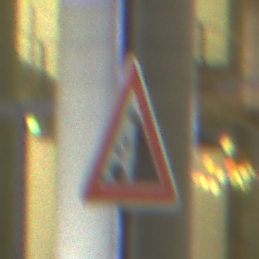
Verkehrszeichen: SteinschlagRechts
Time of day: Night
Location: Outdoor (Urban)
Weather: PartlyCloudy
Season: NotSpecified
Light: Artificial